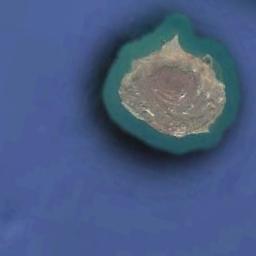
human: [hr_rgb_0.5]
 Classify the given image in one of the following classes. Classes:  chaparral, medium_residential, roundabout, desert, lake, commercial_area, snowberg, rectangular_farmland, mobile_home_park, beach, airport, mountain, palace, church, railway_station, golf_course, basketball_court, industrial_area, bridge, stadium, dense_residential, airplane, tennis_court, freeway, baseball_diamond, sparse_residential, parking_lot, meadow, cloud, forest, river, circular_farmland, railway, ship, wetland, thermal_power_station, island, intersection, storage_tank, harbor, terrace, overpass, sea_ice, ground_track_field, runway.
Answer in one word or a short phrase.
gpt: island